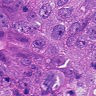
Metastatic tissue present: yes